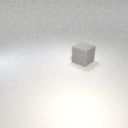
large gray rubber cube